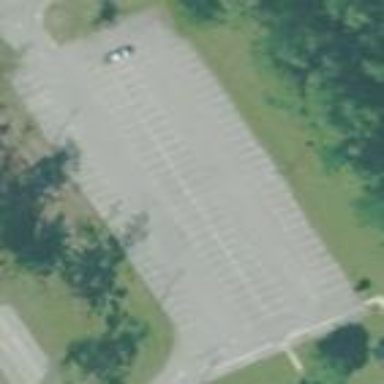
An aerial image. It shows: Parking area with surface.